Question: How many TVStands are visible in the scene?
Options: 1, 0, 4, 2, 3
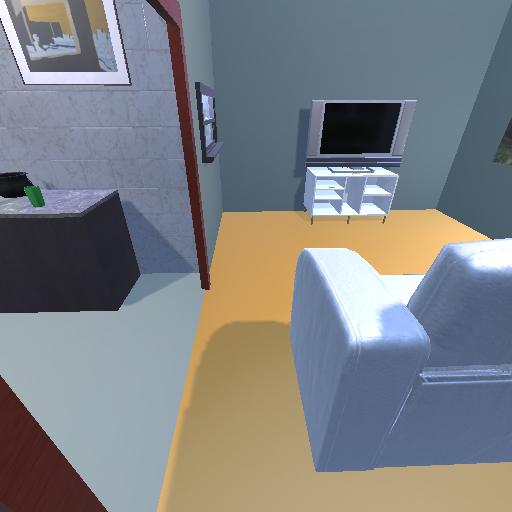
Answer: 1